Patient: sex F, age 71
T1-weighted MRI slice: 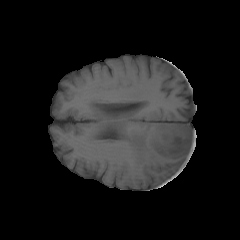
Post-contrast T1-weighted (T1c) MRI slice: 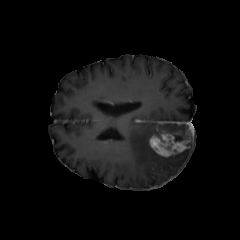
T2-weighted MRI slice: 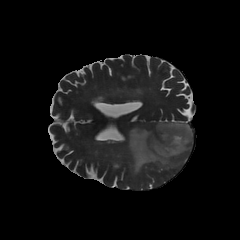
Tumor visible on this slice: yes
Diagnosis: Glioblastoma, IDH-wildtype
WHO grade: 4